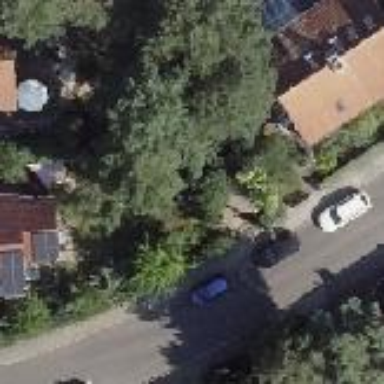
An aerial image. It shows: Semidetached house with gabled roof.